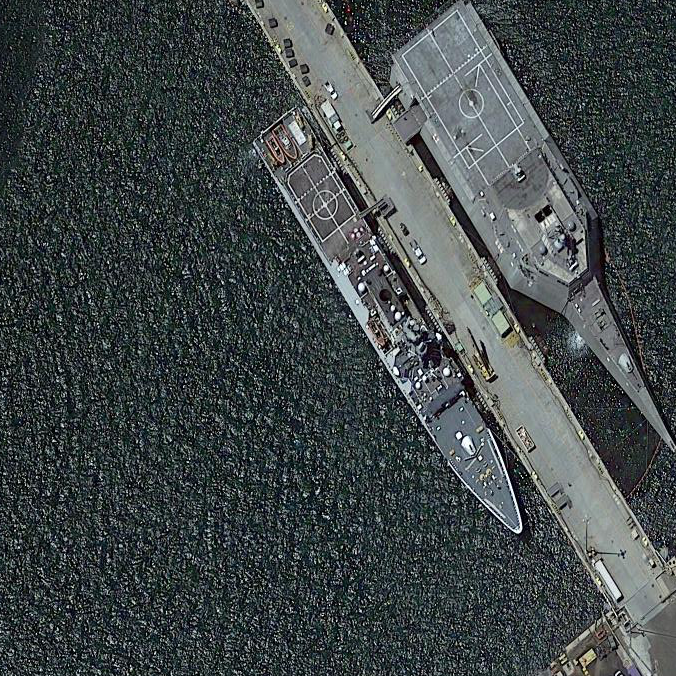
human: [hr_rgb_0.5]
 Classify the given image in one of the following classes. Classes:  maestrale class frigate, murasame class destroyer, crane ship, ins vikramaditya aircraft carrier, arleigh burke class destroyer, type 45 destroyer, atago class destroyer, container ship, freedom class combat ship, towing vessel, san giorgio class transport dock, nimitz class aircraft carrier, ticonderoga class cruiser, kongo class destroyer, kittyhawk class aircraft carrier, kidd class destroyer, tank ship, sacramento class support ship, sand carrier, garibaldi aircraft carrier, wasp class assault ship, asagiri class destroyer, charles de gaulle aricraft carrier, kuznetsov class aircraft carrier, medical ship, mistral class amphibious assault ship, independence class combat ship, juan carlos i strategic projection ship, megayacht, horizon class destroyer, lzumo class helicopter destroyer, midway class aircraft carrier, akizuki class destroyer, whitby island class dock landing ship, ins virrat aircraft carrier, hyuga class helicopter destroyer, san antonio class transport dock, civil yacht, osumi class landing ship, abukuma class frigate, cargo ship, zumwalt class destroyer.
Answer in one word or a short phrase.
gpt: Independence class combat ship